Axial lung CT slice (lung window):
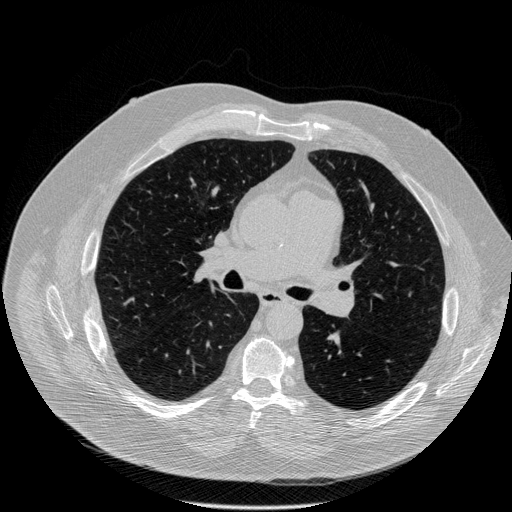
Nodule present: no